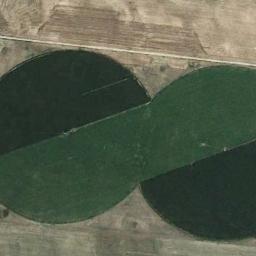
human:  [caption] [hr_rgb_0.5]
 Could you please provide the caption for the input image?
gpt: Some circular fields contain half a ring .

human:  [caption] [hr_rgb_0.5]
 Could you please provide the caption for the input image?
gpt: Some green circle farmland are in the bare land .

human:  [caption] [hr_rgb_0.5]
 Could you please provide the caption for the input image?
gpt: Two green circular farmlands are surrounded by wasteland .

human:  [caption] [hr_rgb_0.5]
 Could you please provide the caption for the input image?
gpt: Two dark green and light green mixed circular farmland .

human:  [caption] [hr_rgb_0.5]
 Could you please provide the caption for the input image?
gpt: There are two green circular farmlands of the same size side by side .